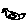
Label: bird